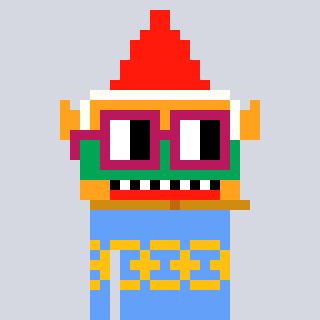
a pixel art character with square dark red glasses, a gnome-shaped head and a blue-colored body on a cool background